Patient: sex F, age 56
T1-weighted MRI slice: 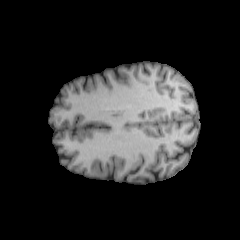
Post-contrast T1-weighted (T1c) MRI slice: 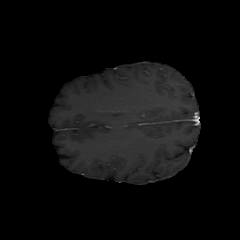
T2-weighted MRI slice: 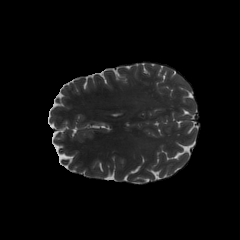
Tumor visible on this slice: no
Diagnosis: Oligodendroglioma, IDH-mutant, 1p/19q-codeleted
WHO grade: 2